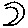
Label: moon